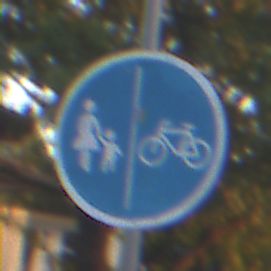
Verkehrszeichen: GetrennterRadUndGehwegRadwegRechts
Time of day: SunriseSunset
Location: Outdoor (Urban)
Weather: Clear
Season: NotSpecified
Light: Natural